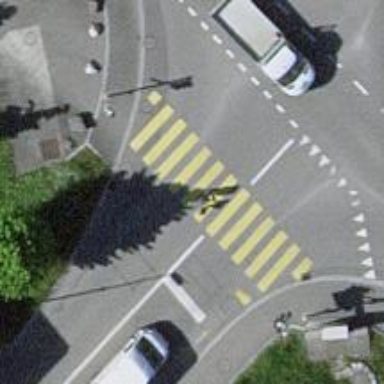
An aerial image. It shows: Crossing with traffic signals.